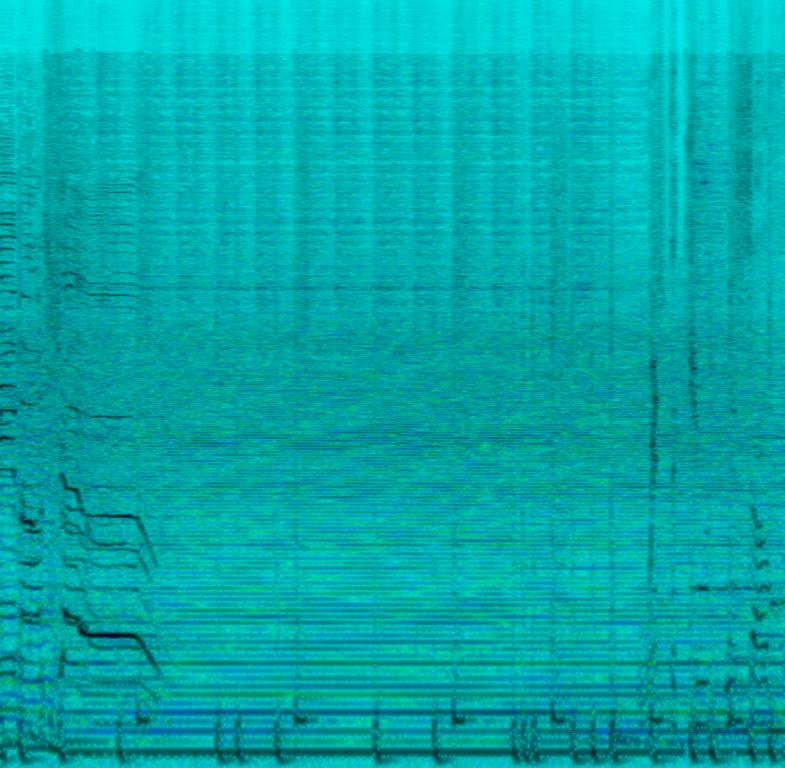
The low quality recording features a metal song that contains a flat male vocal, alongside harmonizing high pitched female vocal, singing over punchy kick and snare hits, shimmering hi hats, distorted bass guitar, mellow synth bells melody and groovy wide electric guitar riff. It sounds energetic, groovy, aggressive.